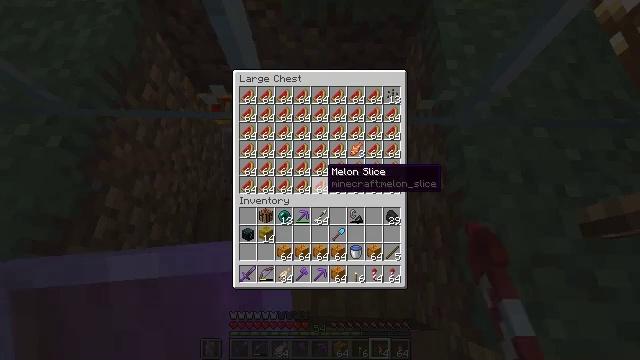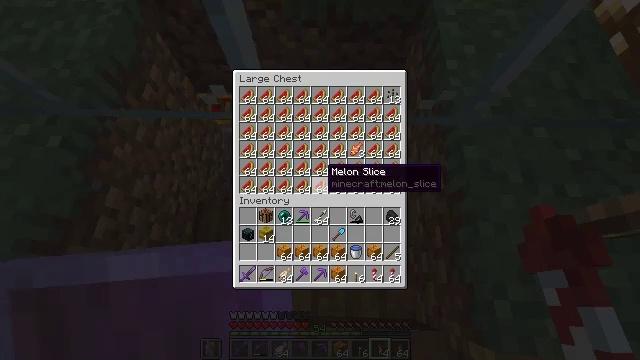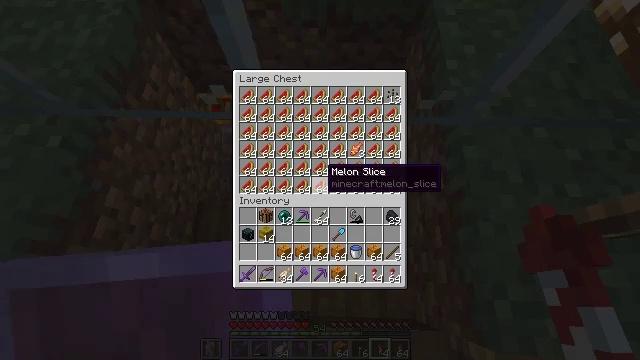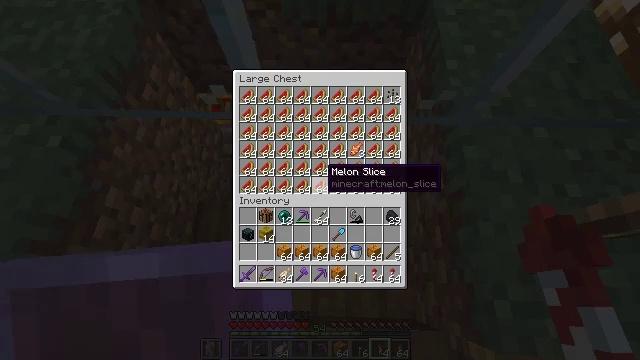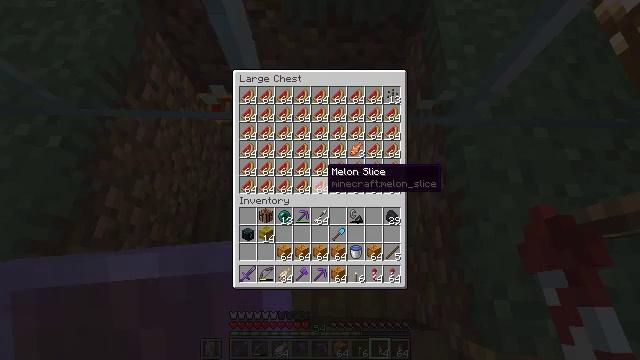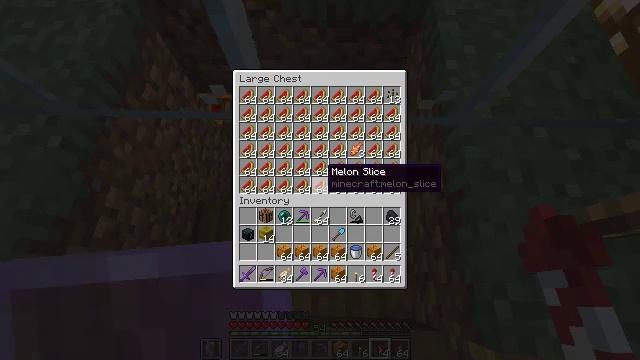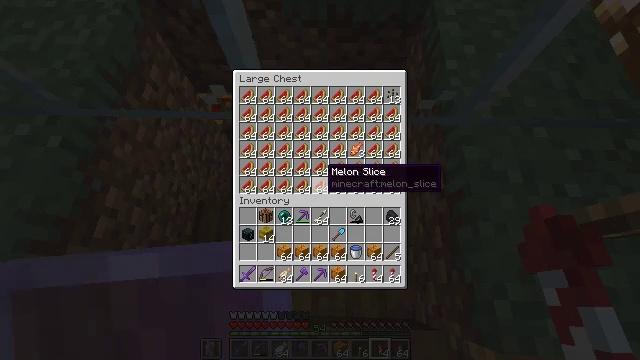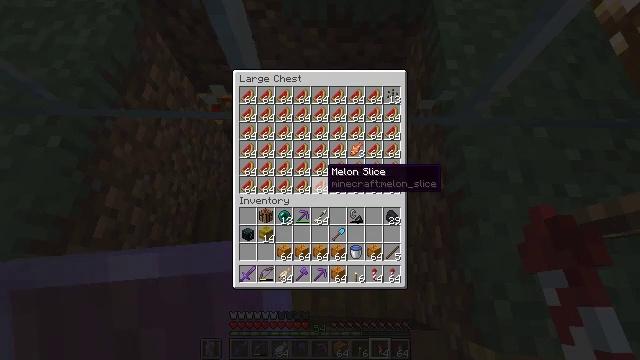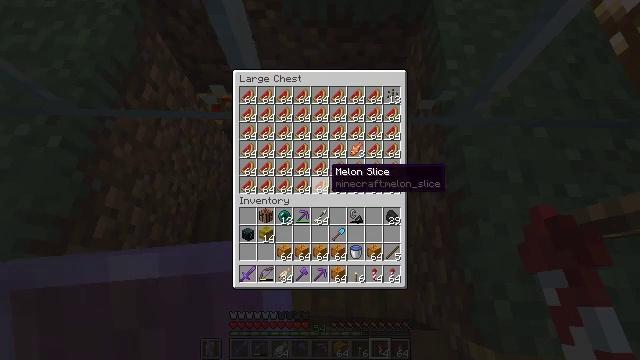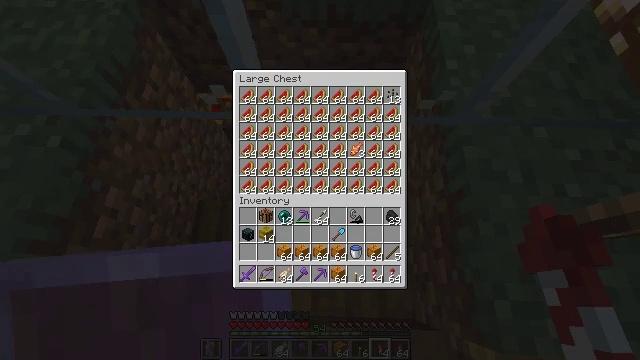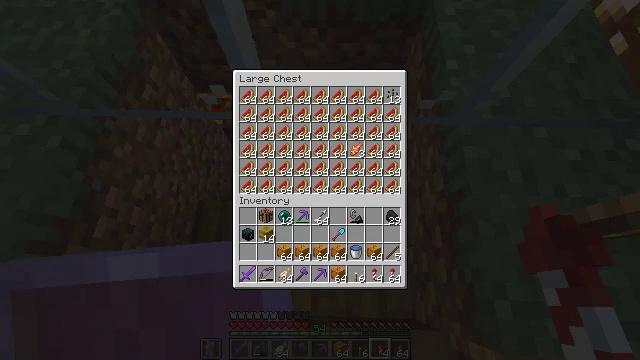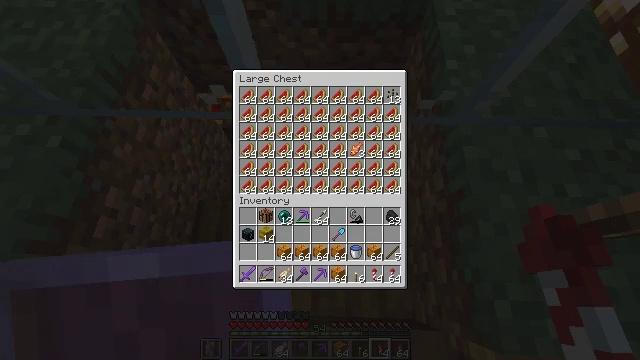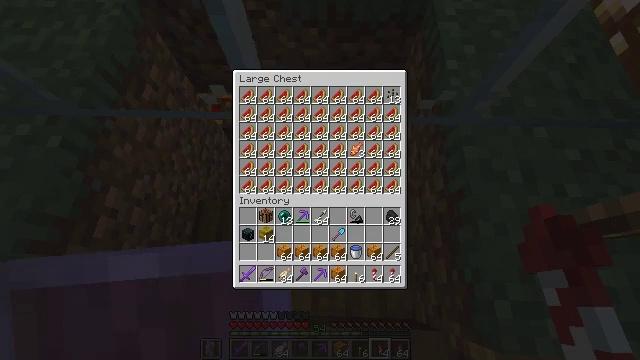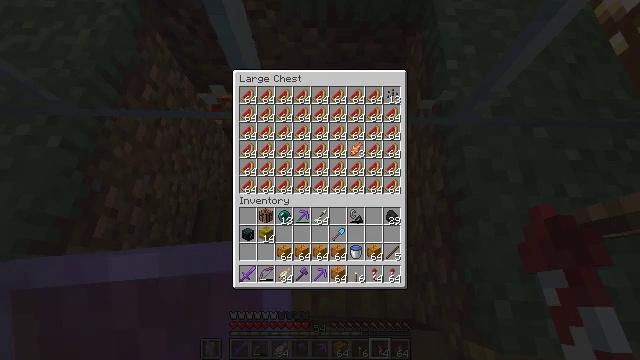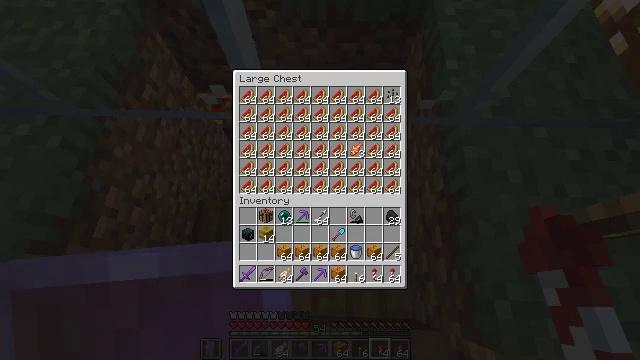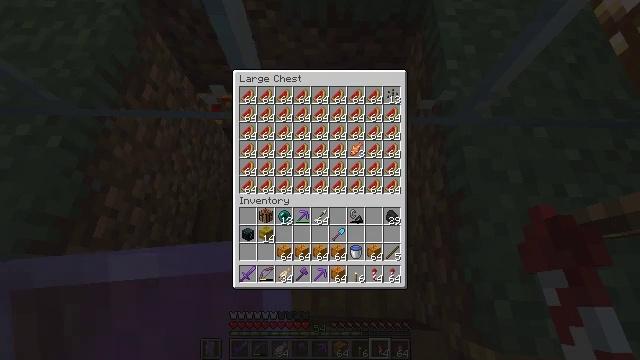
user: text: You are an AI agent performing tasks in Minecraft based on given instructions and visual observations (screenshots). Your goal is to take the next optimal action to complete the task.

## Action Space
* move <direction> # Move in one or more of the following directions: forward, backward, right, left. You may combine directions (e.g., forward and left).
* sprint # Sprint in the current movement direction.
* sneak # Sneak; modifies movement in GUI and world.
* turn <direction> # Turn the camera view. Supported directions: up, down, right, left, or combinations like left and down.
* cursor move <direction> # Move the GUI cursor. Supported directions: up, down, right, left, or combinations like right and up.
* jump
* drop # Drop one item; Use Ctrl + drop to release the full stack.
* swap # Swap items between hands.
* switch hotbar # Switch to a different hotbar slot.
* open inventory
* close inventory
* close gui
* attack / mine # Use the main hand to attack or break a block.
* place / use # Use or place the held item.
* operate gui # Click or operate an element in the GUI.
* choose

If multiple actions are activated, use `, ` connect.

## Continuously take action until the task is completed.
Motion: motion action
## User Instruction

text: Drop a tropical fish.
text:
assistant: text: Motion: no_op
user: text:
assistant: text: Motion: no_op
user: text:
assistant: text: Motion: no_op
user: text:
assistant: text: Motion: no_op
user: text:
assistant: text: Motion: no_op
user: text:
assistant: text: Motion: no_op
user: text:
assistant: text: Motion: no_op
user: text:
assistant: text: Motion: no_op
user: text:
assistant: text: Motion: cursor move right and up
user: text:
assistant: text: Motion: cursor move right and up
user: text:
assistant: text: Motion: cursor move right
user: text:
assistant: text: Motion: no_op
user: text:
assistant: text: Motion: no_op
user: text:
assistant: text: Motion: no_op
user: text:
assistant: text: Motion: no_op
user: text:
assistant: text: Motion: no_op
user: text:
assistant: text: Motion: no_op
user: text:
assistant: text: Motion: no_op
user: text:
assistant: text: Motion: no_op
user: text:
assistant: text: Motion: no_op
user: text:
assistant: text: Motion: no_op
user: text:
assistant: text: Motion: no_op
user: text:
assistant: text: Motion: no_op
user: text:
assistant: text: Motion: no_op
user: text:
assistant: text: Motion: no_op
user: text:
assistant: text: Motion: no_op
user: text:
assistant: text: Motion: no_op
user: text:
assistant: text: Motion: cursor move left
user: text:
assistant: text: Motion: cursor move left
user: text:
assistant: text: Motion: cursor move left